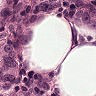
Metastatic tissue present: yes